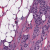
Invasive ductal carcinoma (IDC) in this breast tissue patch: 1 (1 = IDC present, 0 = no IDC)